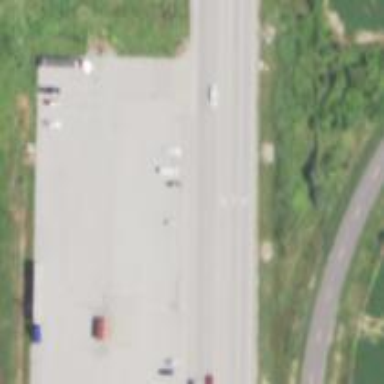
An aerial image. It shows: Primary highway.